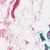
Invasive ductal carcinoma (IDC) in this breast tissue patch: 0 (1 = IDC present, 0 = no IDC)